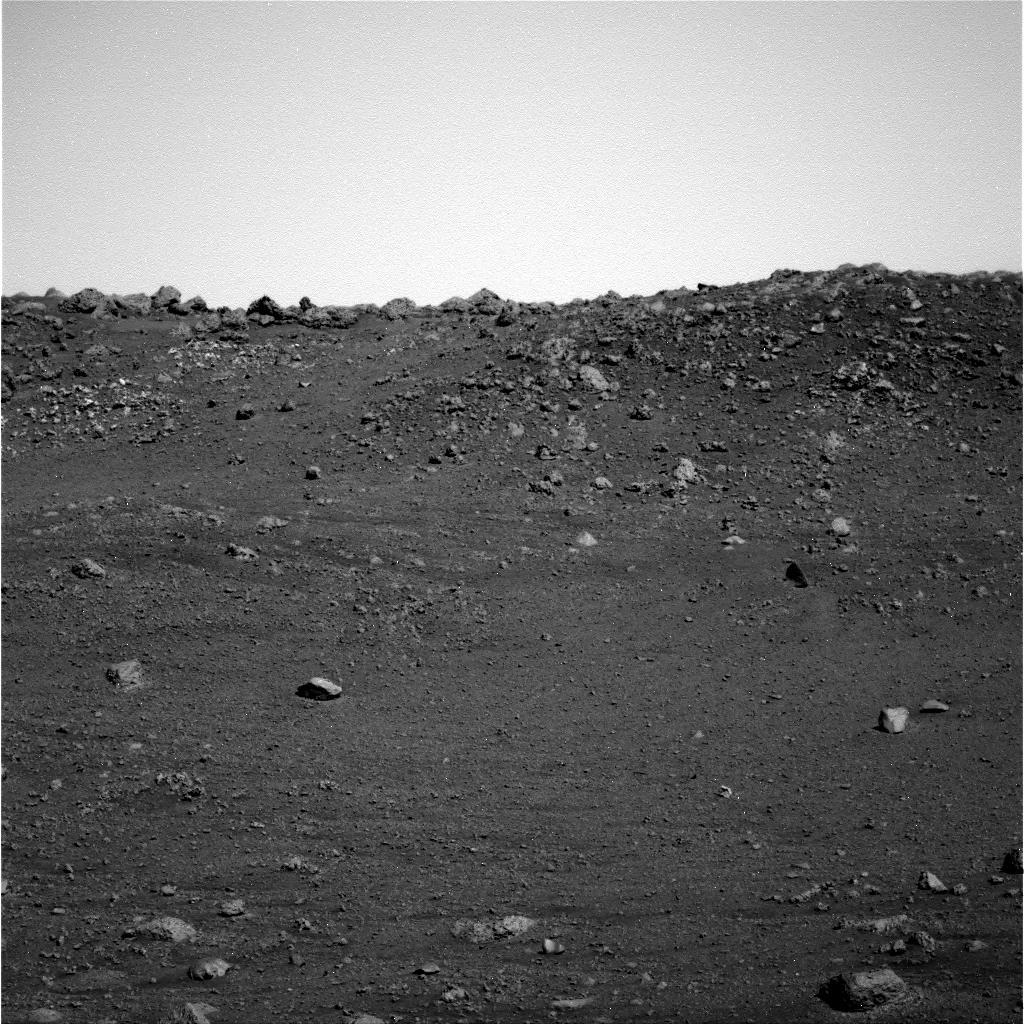
Terrain classes present: Bedrock, Gravel / Sand / Soil, Rock, Shadow, Sky / Distant Mountains